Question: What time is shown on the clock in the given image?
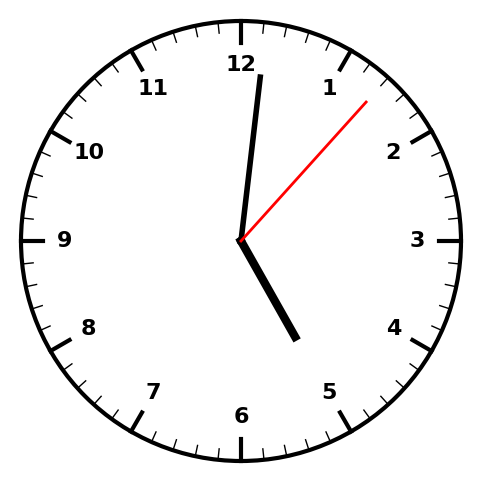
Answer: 05:01:07